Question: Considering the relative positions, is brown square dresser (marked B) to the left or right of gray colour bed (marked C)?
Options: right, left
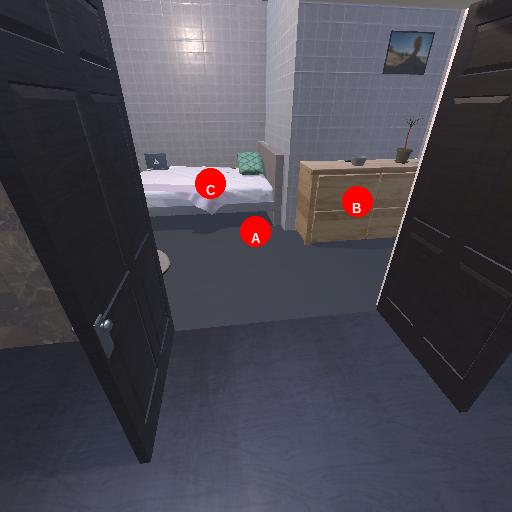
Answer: right